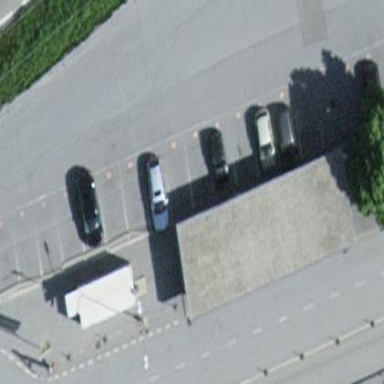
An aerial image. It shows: Train station building.